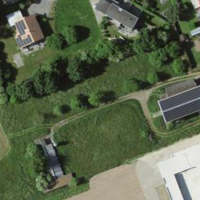
EUNIS habitat code: 55
Species observed at this site:
Juglans regia